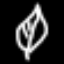
Label: leaf